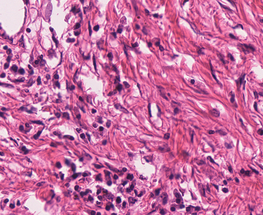
Tumor epithelial tissue: no
Tumor-associated stroma tissue: yes
Normal tissue: no